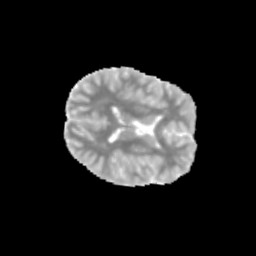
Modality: MD
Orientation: axial
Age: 11
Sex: female
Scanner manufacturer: siemens
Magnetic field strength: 3 T
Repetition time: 3.8 s
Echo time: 0.07 s